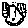
Label: smiley face